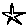
Label: star